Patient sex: F
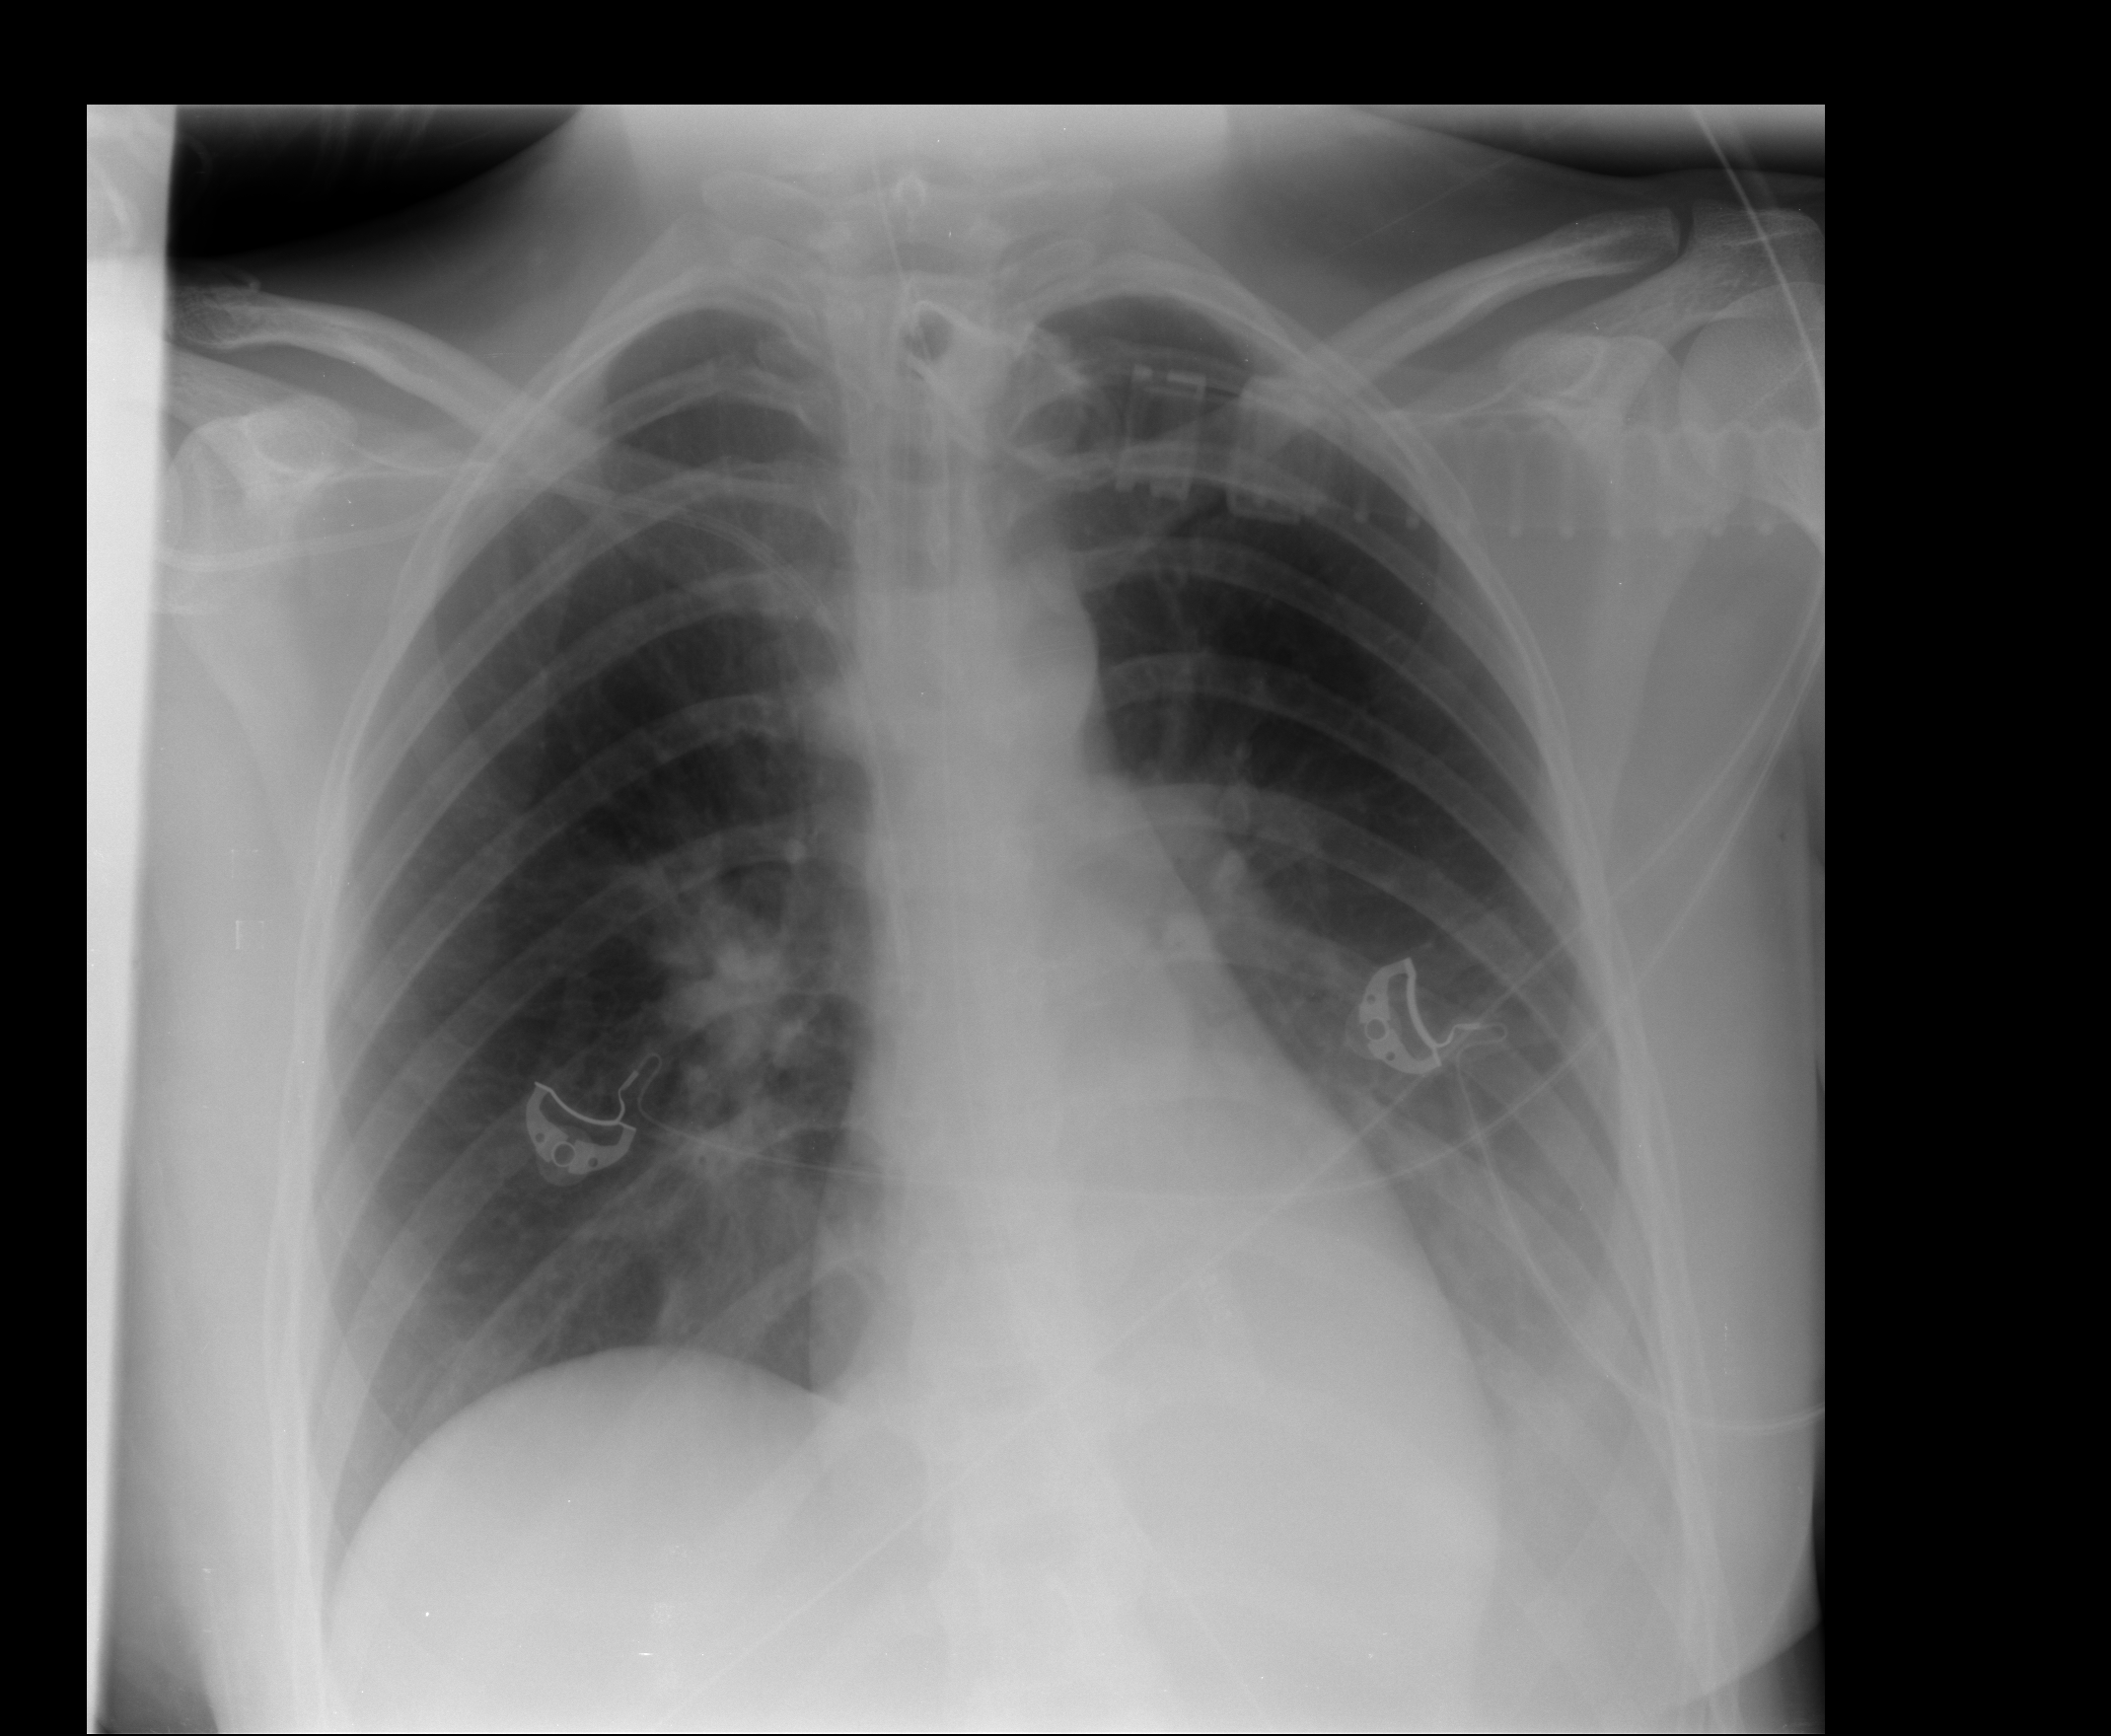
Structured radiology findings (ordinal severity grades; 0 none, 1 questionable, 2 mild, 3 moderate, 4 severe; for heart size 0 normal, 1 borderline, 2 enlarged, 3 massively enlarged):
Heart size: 0
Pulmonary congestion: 0
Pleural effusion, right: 0
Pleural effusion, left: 2
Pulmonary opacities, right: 0
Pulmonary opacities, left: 0
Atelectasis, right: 0
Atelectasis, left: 2